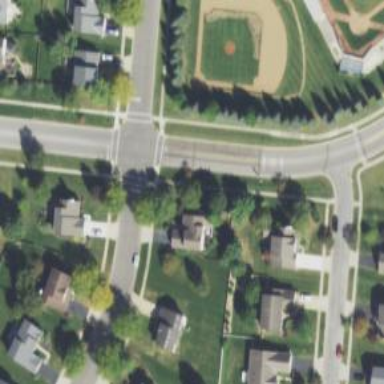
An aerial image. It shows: Road with stop sign.